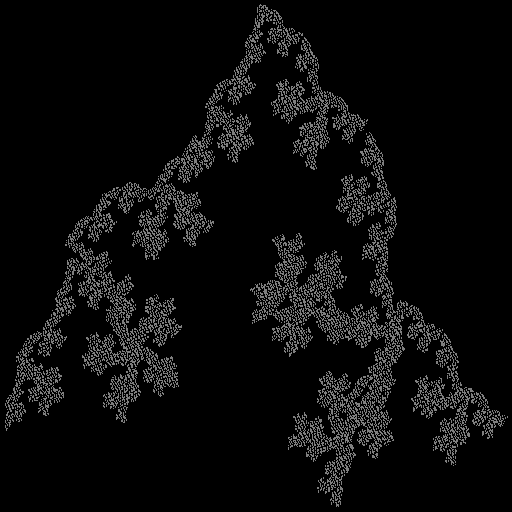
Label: penta